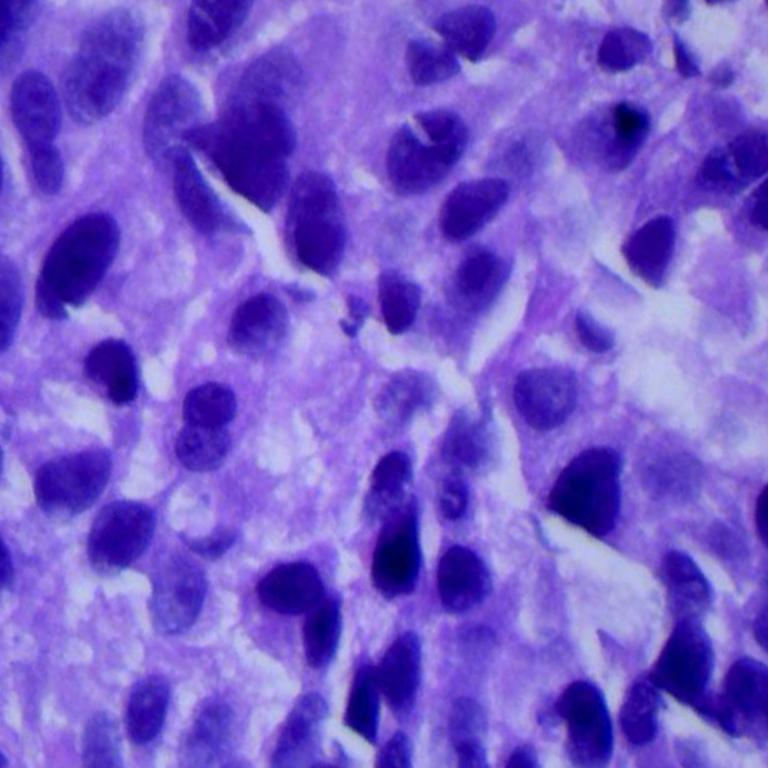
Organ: lung
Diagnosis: squamous carcinomas